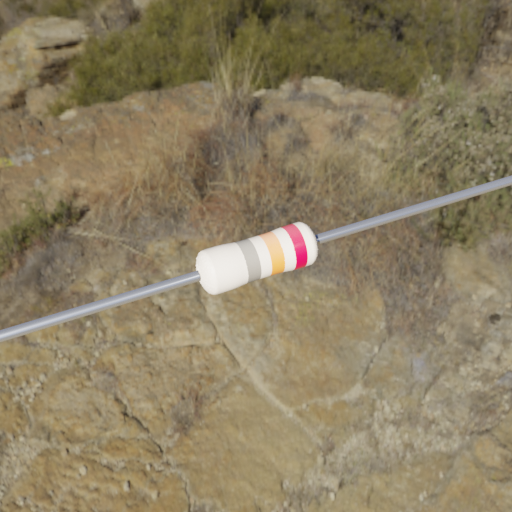
Resistor colour bands (in order): gray, orange, red